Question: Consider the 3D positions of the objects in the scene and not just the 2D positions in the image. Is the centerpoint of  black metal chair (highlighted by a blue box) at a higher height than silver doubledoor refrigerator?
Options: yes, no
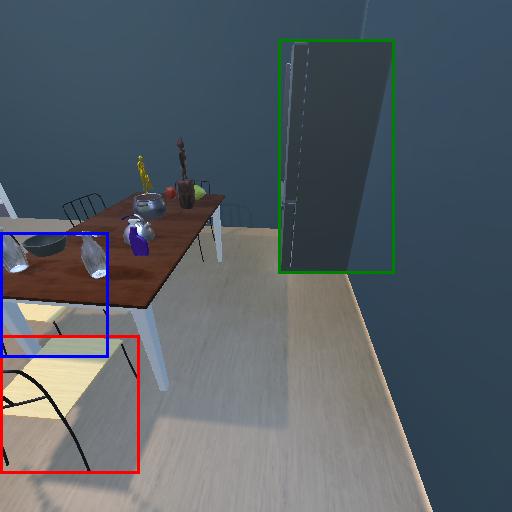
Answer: yes